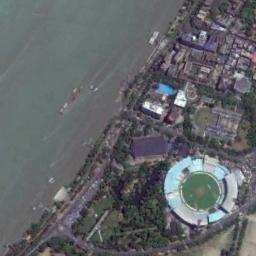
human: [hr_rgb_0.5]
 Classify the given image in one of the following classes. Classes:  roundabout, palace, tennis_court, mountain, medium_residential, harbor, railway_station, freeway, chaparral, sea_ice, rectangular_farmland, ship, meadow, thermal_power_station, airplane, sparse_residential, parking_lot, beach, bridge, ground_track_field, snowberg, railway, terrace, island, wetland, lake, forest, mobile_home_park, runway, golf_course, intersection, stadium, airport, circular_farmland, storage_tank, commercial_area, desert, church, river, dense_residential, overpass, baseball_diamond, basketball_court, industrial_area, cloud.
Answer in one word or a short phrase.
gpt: stadium